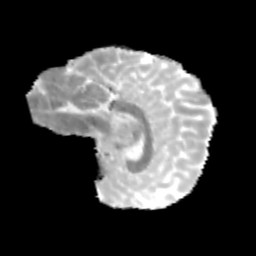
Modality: MD
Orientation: sagittal
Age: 13
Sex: male
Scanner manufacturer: siemens
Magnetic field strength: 3 T
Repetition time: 3.8 s
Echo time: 0.07 s